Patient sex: F
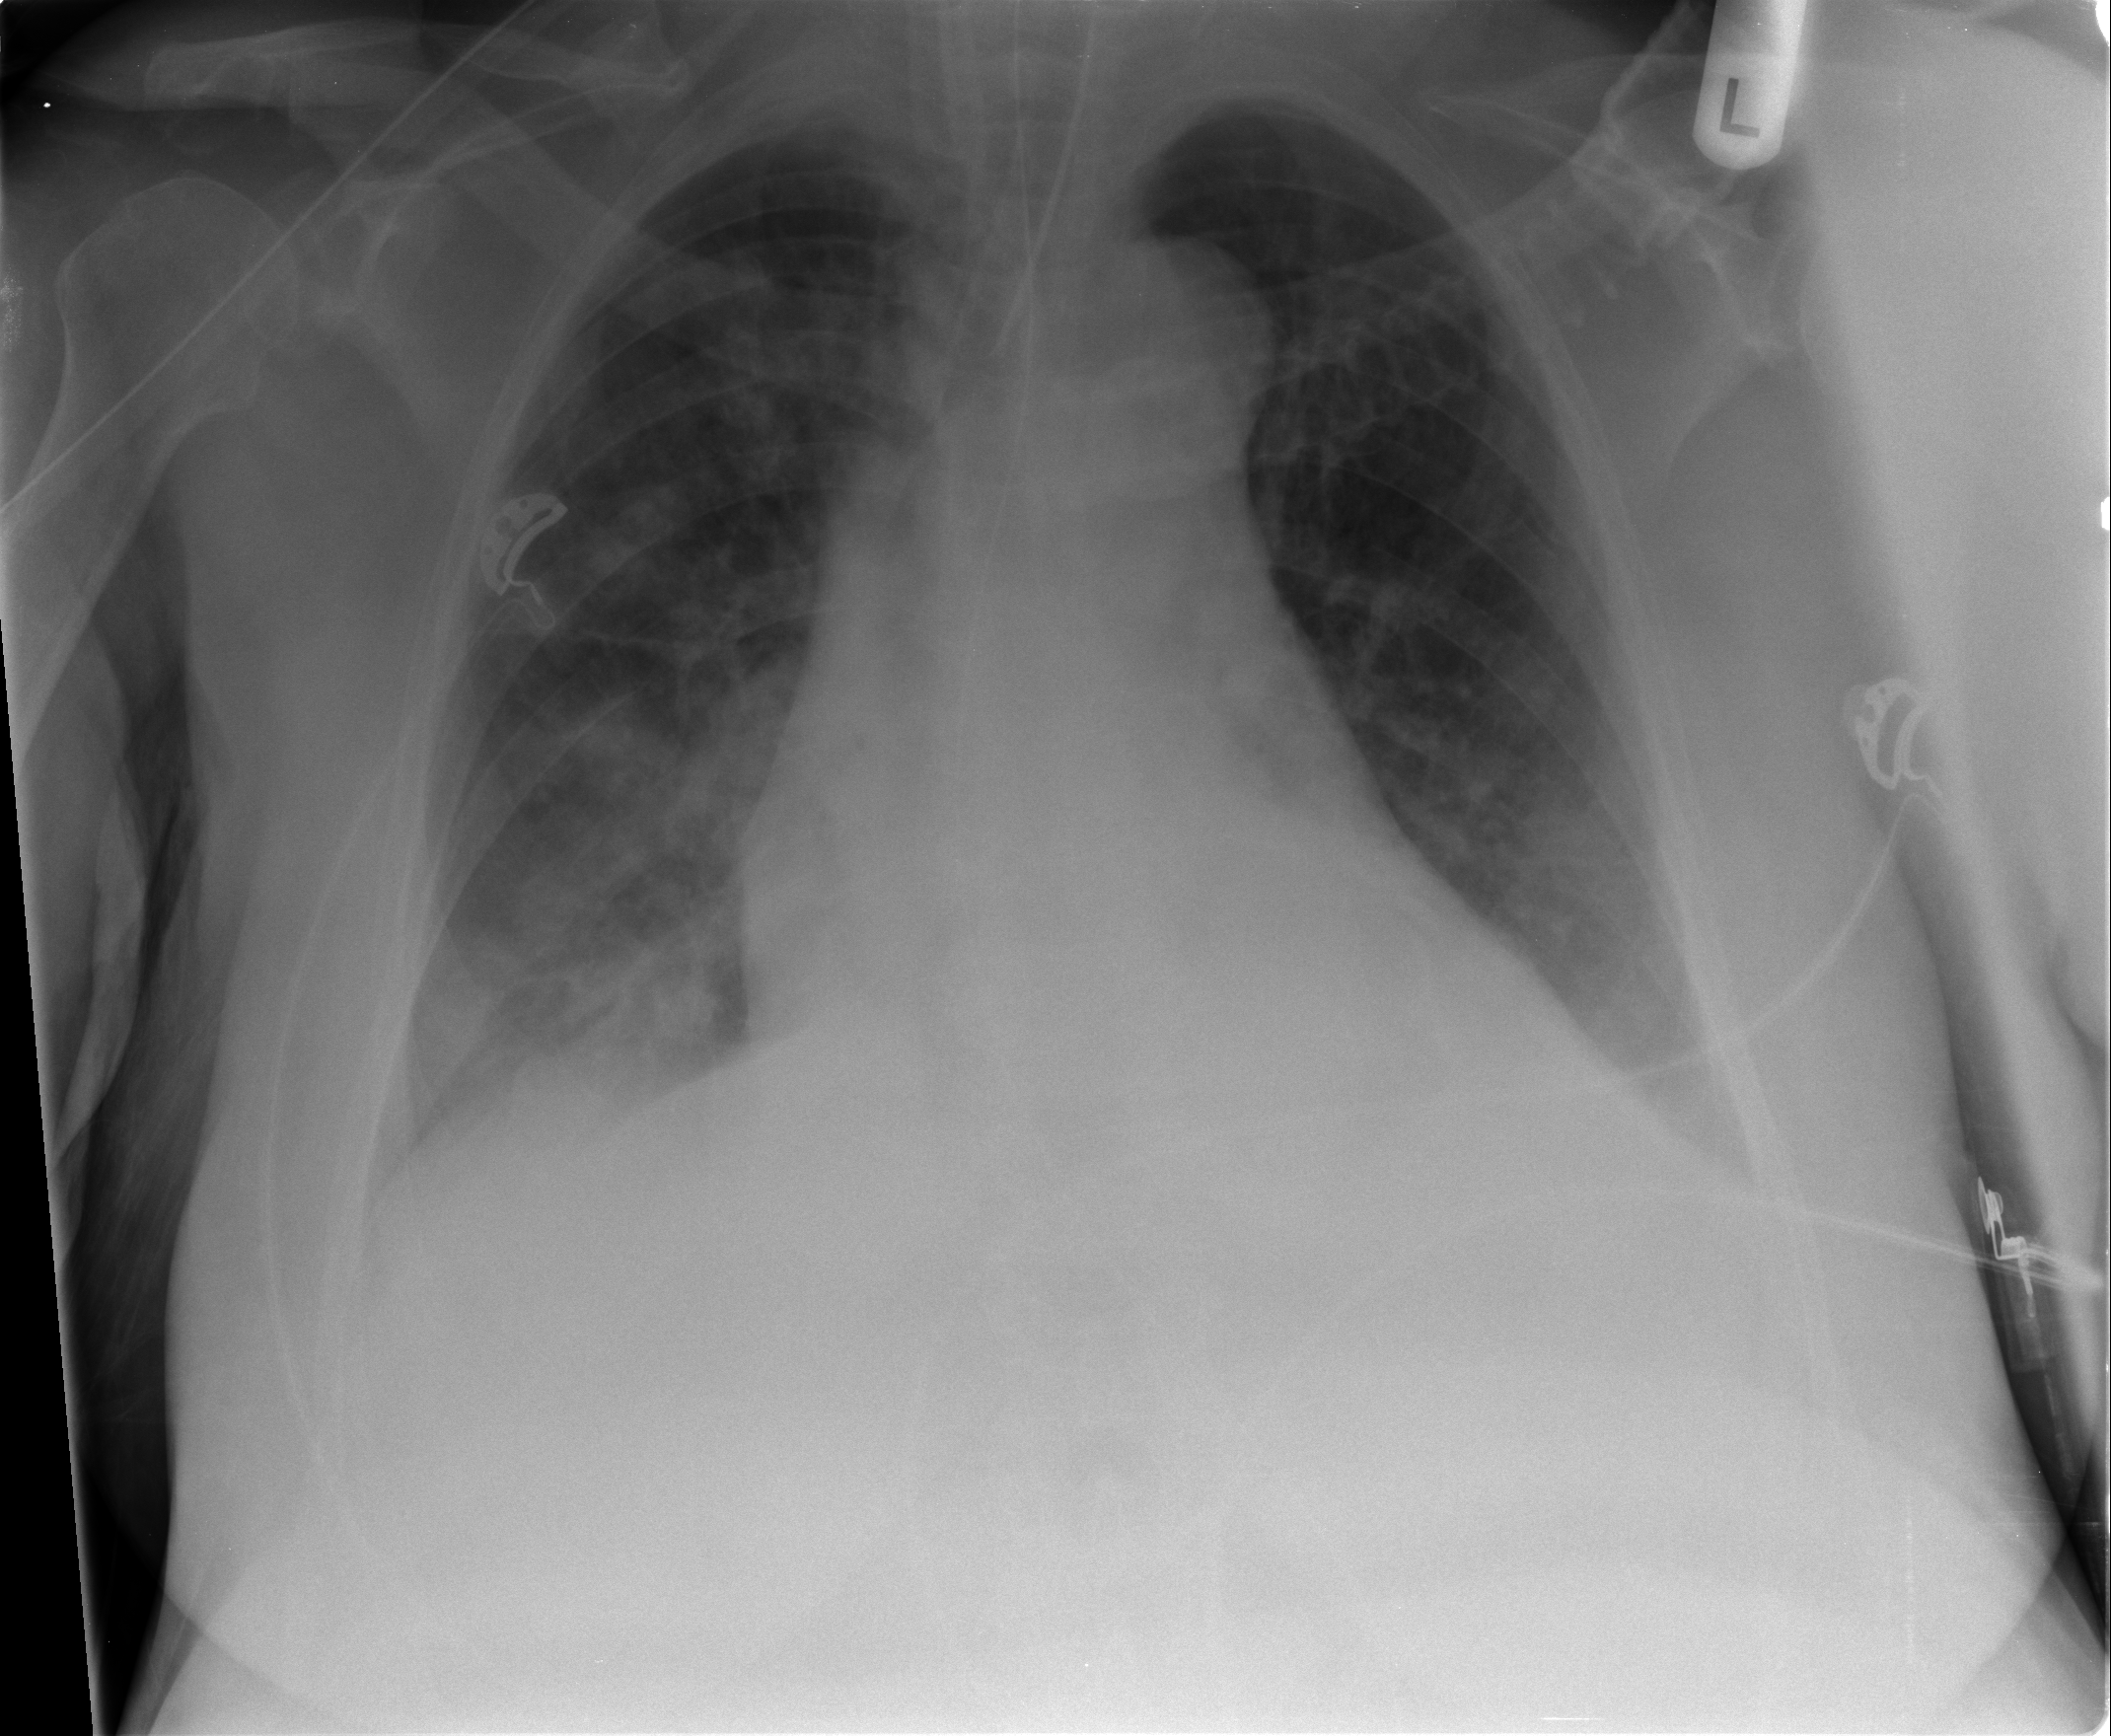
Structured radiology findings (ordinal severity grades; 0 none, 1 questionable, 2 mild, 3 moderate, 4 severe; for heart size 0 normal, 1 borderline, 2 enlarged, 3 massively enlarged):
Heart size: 0
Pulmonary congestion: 0
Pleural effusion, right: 2
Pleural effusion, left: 0
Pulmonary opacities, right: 2
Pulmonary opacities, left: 0
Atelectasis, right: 2
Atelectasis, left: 0